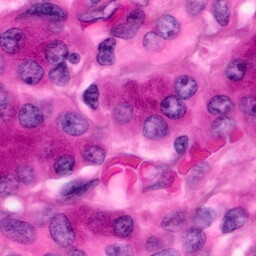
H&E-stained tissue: Pancreatic